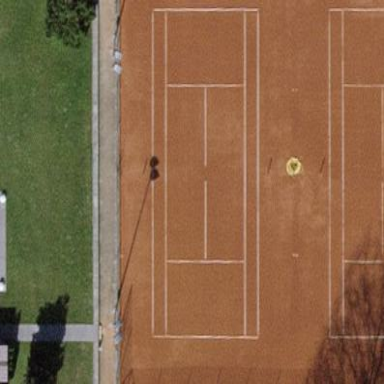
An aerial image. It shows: Tennis court on pitch designated for leisure land.